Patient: sex M, age 52
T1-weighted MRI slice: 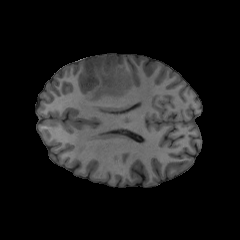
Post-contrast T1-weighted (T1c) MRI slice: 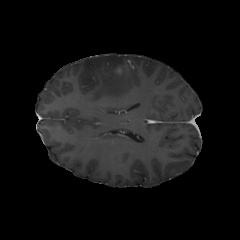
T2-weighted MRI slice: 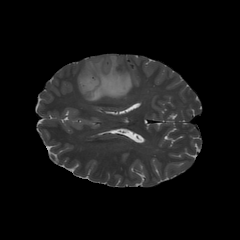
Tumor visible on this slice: yes
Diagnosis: Glioblastoma, IDH-wildtype
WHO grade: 4